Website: macys
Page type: billing-address
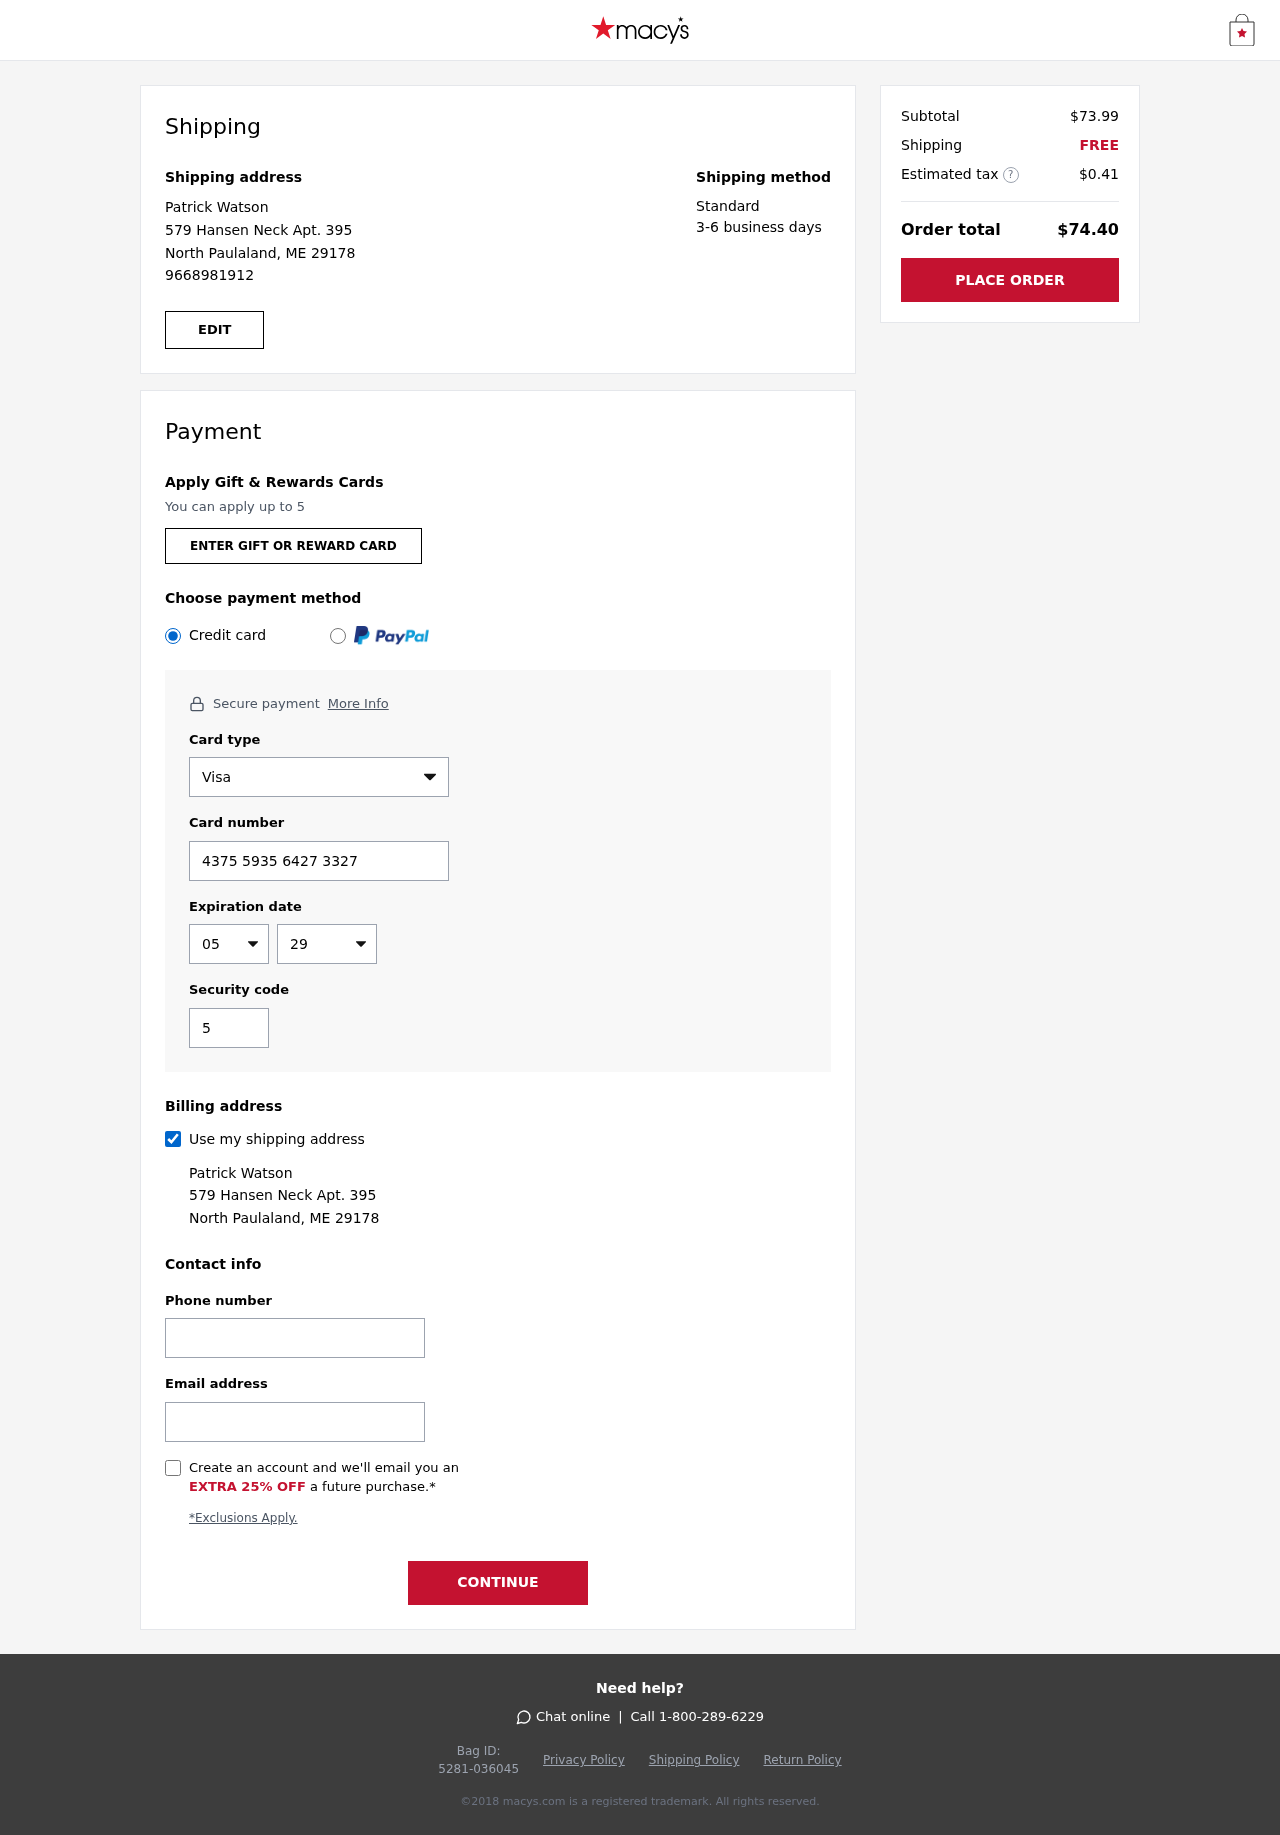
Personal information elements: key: PII_CARD_CVV
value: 525
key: PII_CARD_EXPIRY_MONTH
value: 05
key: PII_CARD_EXPIRY_YEAR
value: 29
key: PII_CARD_NUMBER
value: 4375 5935 6427 3327
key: PII_CARD_TYPE
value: Visa
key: PII_EMAIL
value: patrick_watson@gmail.com
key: PII_FULLNAME
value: Patrick Watson
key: PII_PHONE
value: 9668981912
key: PII_STREET
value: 579 Hansen Neck Apt. 395
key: PII_CITY_STATE_ZIP
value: North Paulaland, ME 29178
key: PII_FIRSTNAME
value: Patrick
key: PII_LASTNAME
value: Watson
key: PII_FULLNAME2
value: Patrick Watson
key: PII_FULLNAME3
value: Patrick Watson
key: PII_FIRSTNAME2
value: Patrick
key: PII_FIRSTNAME3
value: Patrick
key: PII_LASTNAME2
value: Watson
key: PII_LASTNAME3
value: Watson
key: PII_FIRSTNAME_DERIVED
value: Patrick
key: PII_LASTNAME_DERIVED
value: Watson
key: PII_FULLNAME_DERIVED
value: Patrick Watson
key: PII_NAME_FULL_DERIVED
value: Patrick Watson
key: PII_PHONE2
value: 9668981912
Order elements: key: ORDER_SUBTOTAL
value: $73.99
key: ORDER_SHIPPING_COST
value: FREE
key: ORDER_TAX
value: $0.41
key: ORDER_TOTAL
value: $74.40